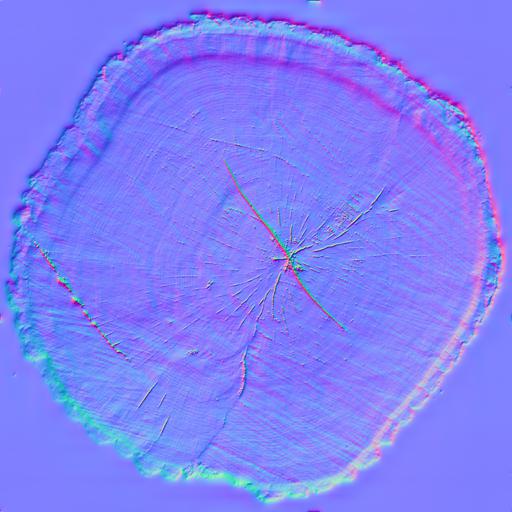
cut end forest stump tree wood wooden